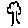
Label: tree